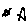
Label: star